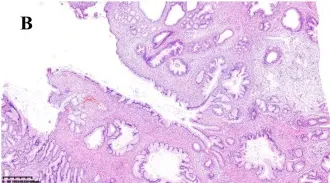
Lobular glandular hyperplasia, and ,adenocarcinoma in situ of the uterine cervix.
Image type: pathology (h&e)